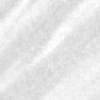
Label: change